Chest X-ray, PA view. Patient: 24 years old, sex M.
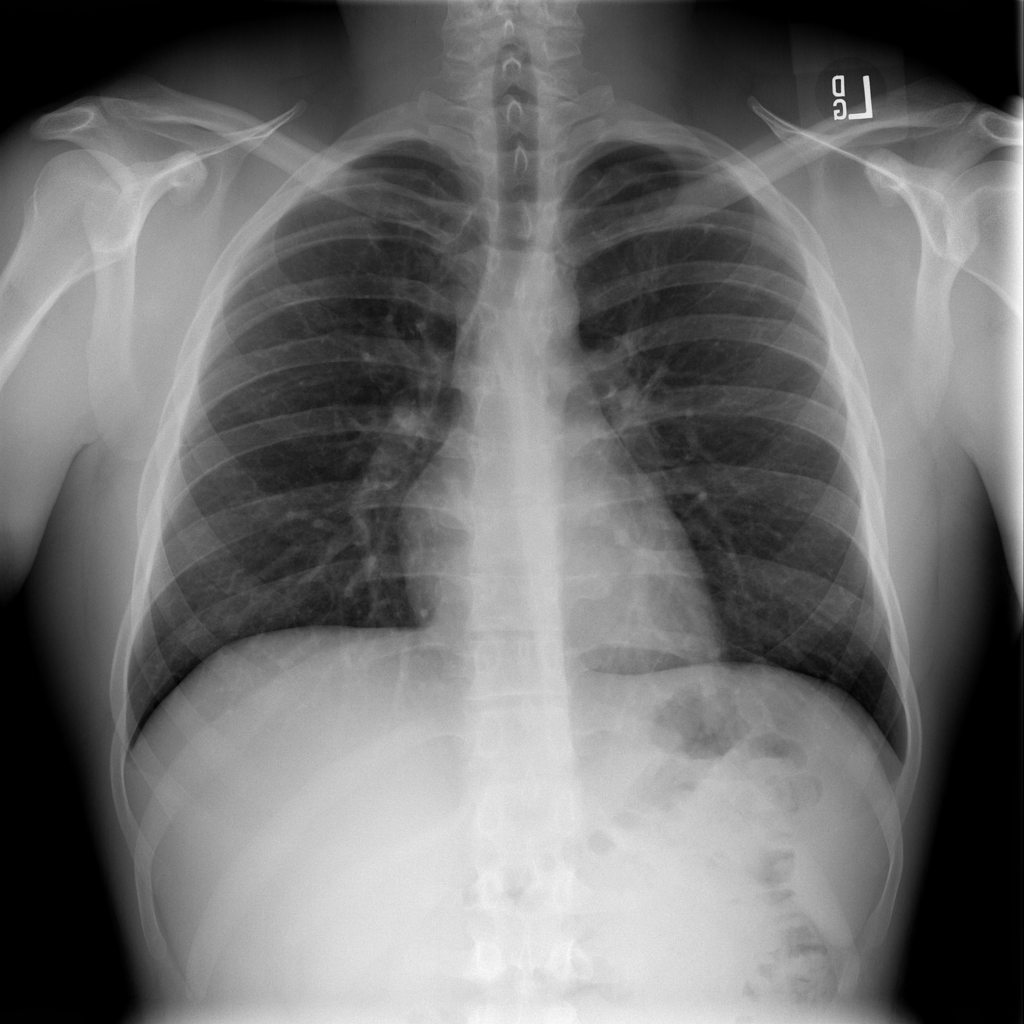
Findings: No Finding